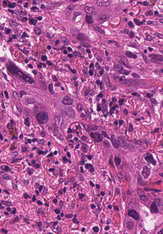
Tumor epithelial tissue: yes
Tumor-associated stroma tissue: yes
Normal tissue: no